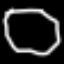
Label: octagon